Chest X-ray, PA view. Patient: 37 years old, sex M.
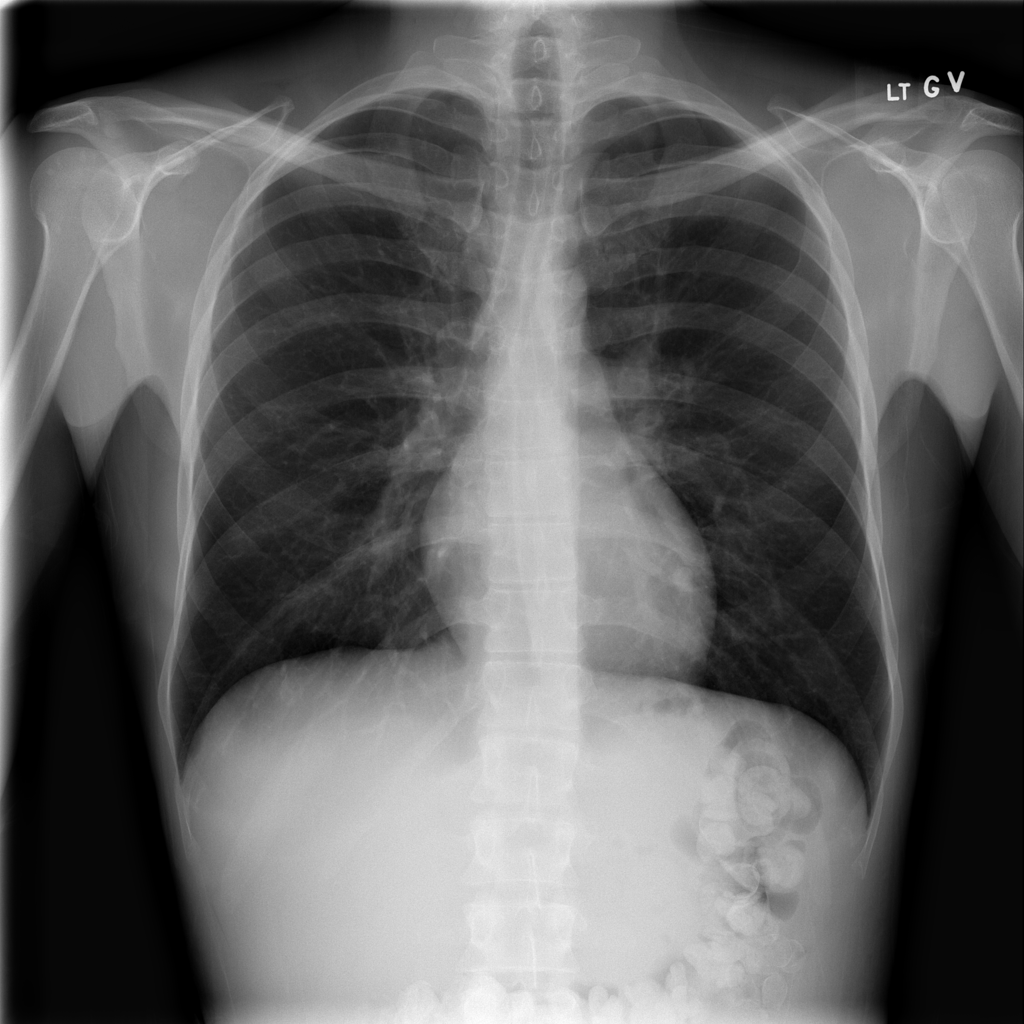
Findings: No Finding